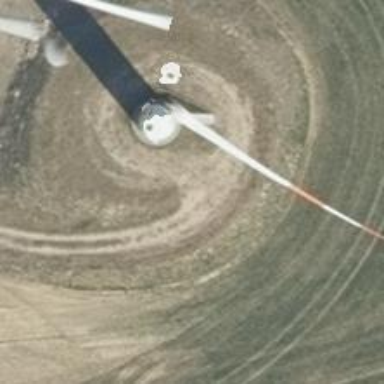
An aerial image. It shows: Wind generator powered by wind turbines of horizontal axis type. It is manufactured by Vestas.